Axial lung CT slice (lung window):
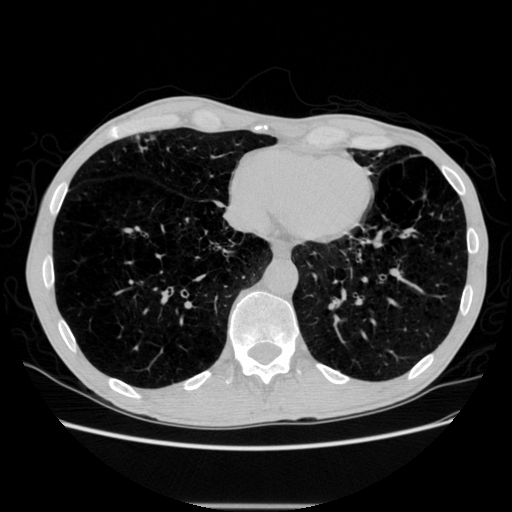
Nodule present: no